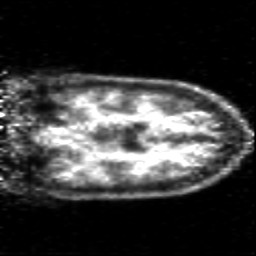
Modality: PET
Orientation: coronal
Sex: male
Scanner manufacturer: siemens